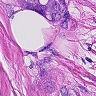
Metastatic tissue present: yes